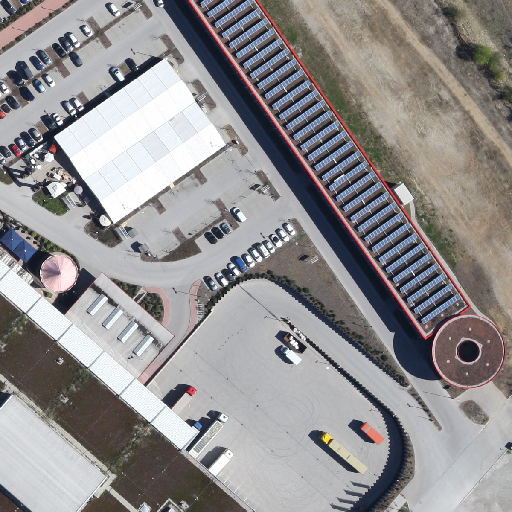
Referring expression: car in the parking area